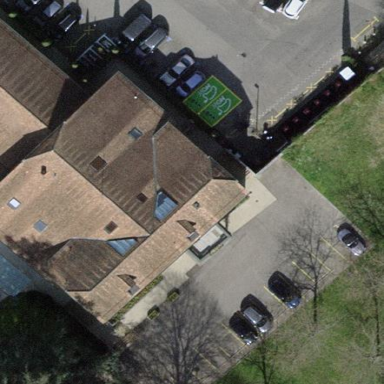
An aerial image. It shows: Community center building.